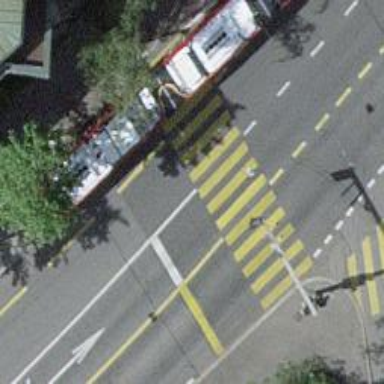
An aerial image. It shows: Secondary road with asphalt surface. It includes cycle lane and trolley wires.